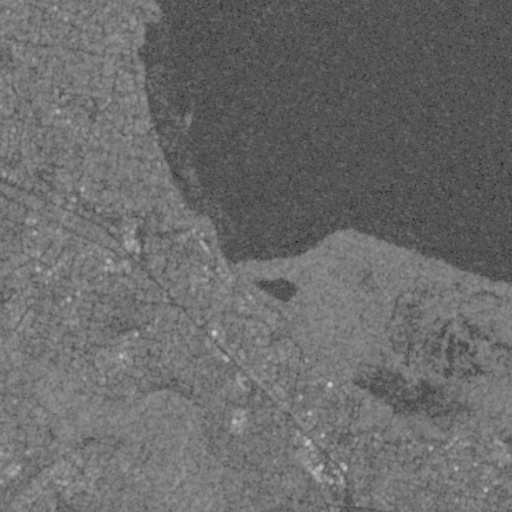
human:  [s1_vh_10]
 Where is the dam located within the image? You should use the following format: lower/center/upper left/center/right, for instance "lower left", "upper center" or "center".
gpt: The dam is located in the lower left of the image.
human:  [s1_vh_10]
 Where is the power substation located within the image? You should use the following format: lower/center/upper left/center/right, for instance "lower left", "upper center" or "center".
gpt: The power substation is located in the center left of the image.
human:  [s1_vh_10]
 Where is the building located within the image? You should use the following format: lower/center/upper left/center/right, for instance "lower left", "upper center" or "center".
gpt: There is no building in the image.

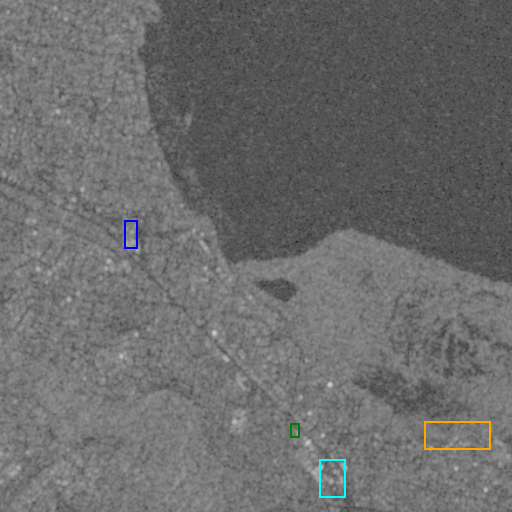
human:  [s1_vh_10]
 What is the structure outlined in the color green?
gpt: The structure outlined in green is a gas station.
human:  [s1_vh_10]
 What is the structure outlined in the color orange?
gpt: The structure outlined in orange is a park.
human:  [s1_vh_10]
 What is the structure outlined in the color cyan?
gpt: The structure outlined in cyan is a parking lot.
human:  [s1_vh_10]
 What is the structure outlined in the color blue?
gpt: The structure outlined in blue is a building.
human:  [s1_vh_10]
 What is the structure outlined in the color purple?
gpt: There is no purple outline.